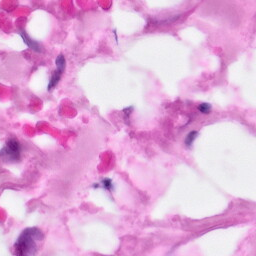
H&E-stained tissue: Pancreatic